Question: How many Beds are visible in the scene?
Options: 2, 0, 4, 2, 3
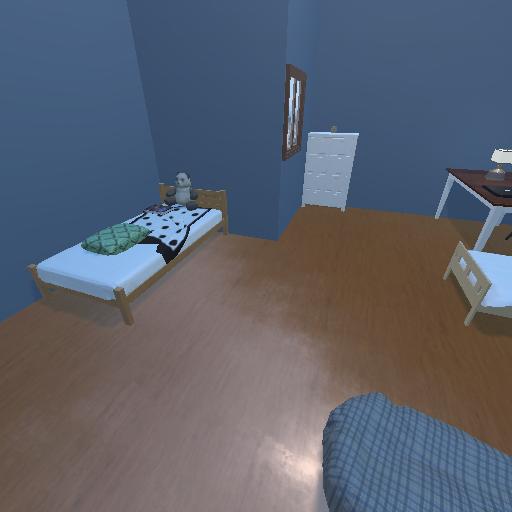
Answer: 2